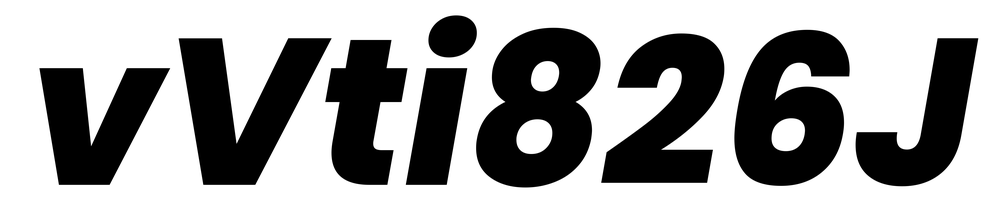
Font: Poppins-ExtraBoldItalic